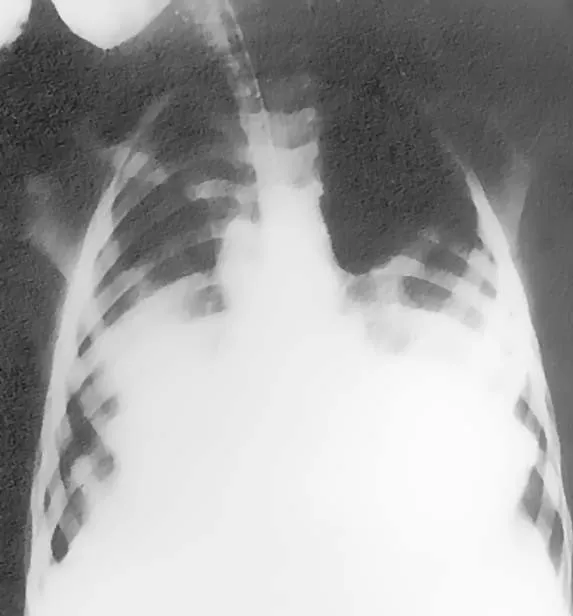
Chest roentgenogram upon admission. Frontal chest roentgenogram revealed extensive bilateral diffuse pulmonary infiltrations, left greater than right.
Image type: radiology (x_ray)